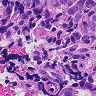
Metastatic tissue present: yes